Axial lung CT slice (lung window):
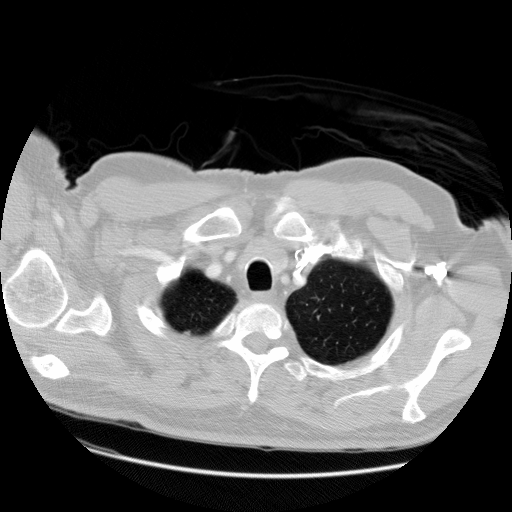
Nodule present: no